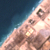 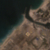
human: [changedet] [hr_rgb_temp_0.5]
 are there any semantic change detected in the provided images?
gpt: The outlet of a river was realized along the shore.